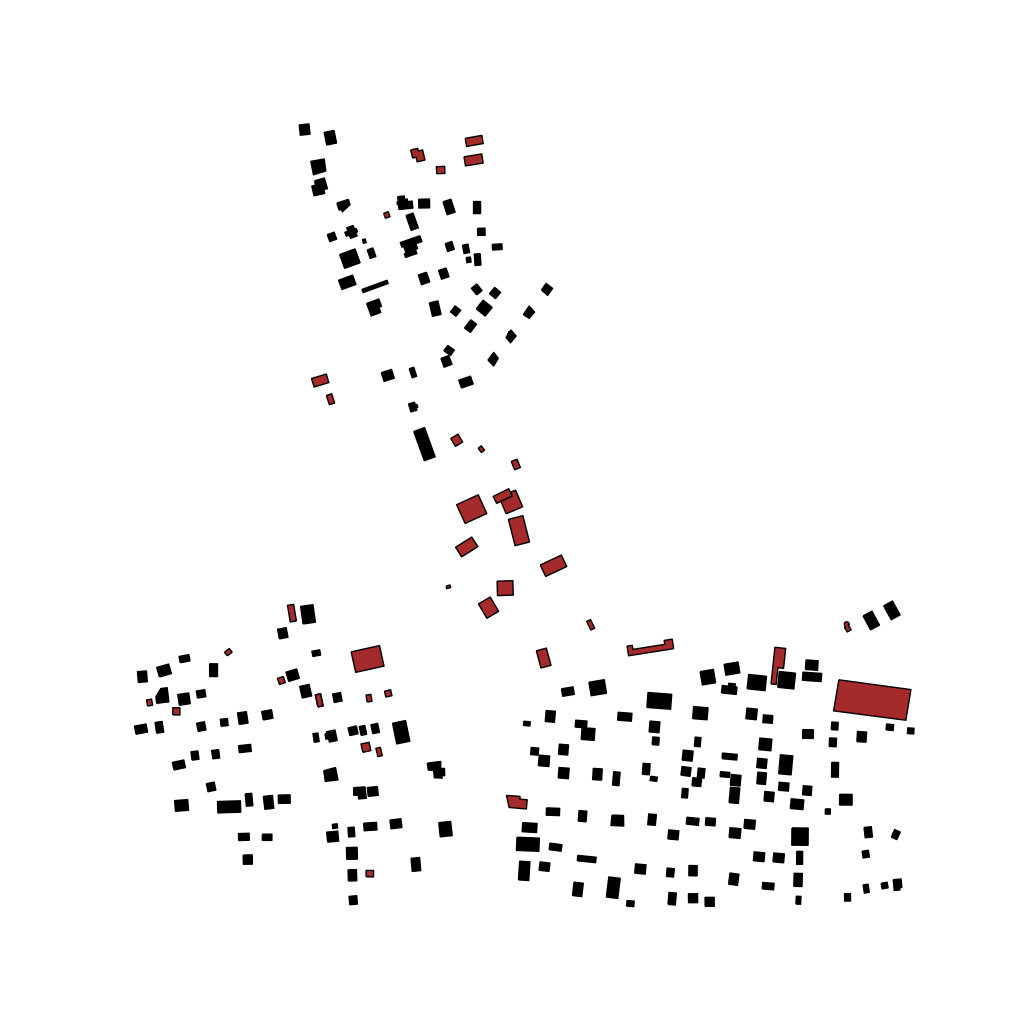
Tags: overhead vector_map, recreation, residential, special, transport, historical, soviet, individual_rise, low_rise, density_2, Building, Facility, 1.0 km²